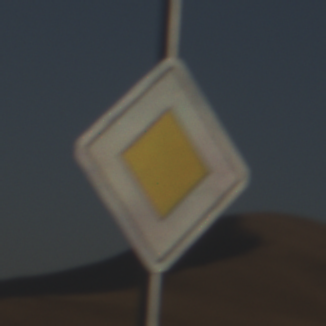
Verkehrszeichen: Vorfahrtsstrasse
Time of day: SunriseSunset
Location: Outdoor (Nature)
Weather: Clear
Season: NotSpecified
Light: Natural